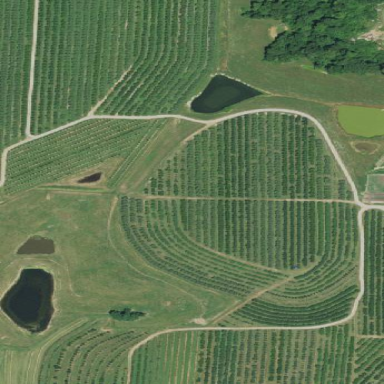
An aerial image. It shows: Orchard.